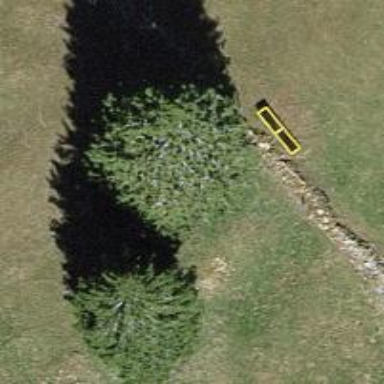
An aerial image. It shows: Evergreen needle-leaved tree in agricultural setting.